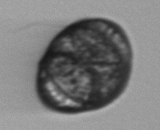
Label: Margalefidinium